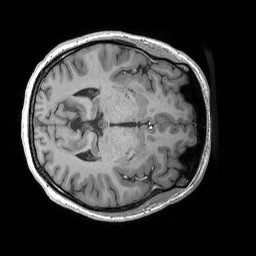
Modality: T1w
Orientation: axial
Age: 21